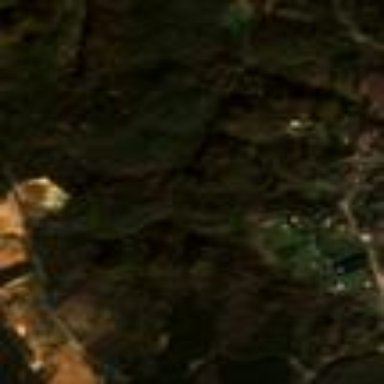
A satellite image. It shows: Forest area.